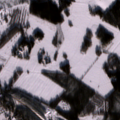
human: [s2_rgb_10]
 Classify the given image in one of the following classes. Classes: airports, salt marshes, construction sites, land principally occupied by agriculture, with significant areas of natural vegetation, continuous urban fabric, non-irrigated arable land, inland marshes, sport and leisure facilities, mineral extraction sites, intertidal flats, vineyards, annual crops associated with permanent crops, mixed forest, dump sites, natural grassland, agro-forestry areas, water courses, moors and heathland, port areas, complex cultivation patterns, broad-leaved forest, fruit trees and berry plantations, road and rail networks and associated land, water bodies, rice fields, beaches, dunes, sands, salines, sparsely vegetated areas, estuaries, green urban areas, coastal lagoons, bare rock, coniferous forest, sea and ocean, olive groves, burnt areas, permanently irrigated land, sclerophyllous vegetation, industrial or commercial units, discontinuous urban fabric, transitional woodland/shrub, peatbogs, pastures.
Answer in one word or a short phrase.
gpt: discontinuous urban fabric, non-irrigated arable land, land principally occupied by agriculture, with significant areas of natural vegetation, coniferous forest, mixed forest